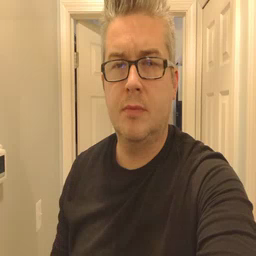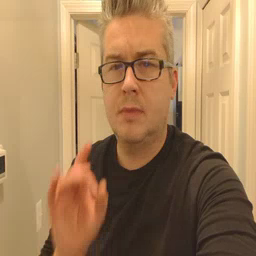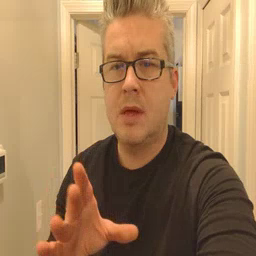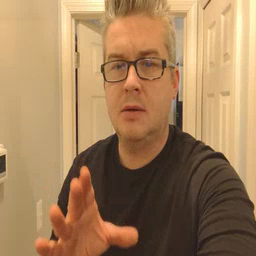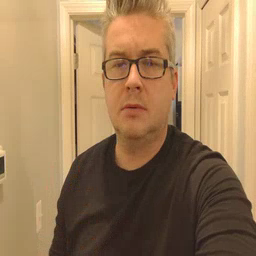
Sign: hate